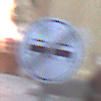
Verkehrszeichen: EndeUeberholverbot
Umgebung: Outdoor, Urban
Tageszeit: MorningAfternoon
Wetter: PartlyCloudy
Licht: Natural
Jahreszeit: NotSpecified
Kontrast: MediumContrast